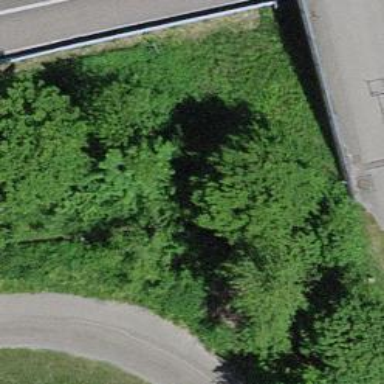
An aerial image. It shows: Ditch in the surroundings.